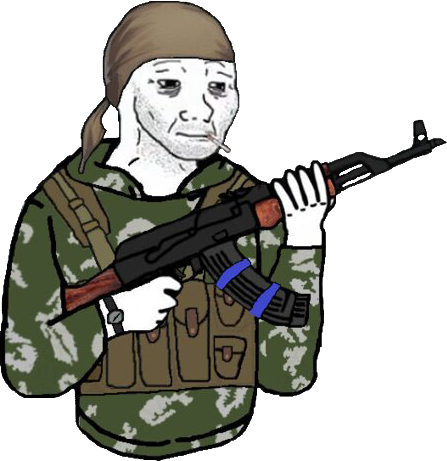
Label: 5_Doomer